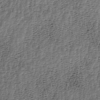
Label: not_dusty